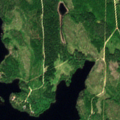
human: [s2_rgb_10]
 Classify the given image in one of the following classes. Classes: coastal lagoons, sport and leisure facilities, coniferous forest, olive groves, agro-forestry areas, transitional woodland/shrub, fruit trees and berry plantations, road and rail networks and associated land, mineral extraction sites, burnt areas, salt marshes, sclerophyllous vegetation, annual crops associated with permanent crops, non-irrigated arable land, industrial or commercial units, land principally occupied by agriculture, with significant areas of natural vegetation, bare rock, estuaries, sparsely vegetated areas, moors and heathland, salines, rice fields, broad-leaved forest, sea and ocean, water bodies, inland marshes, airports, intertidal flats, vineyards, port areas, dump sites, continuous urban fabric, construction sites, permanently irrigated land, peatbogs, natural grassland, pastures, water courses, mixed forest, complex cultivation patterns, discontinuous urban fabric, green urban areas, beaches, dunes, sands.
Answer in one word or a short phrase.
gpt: mixed forest, transitional woodland/shrub, water bodies